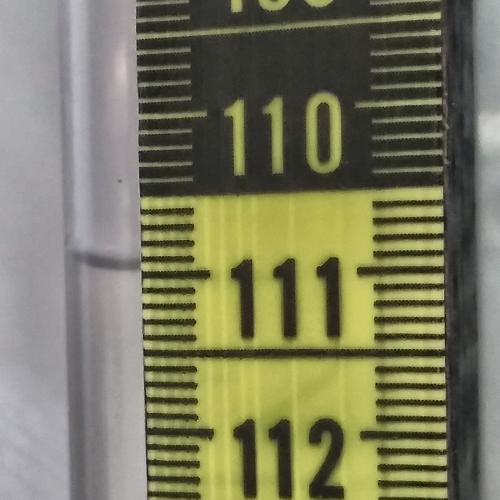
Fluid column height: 111.0 cm